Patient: sex M, age 70
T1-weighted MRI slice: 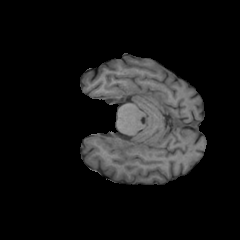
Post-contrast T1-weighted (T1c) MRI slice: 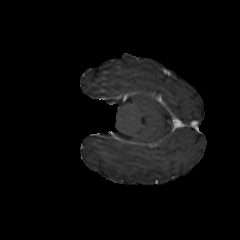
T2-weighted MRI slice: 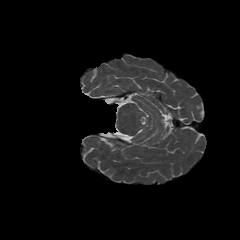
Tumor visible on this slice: no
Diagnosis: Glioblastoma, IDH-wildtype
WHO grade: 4